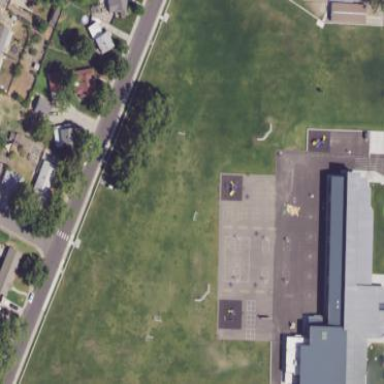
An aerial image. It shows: School.